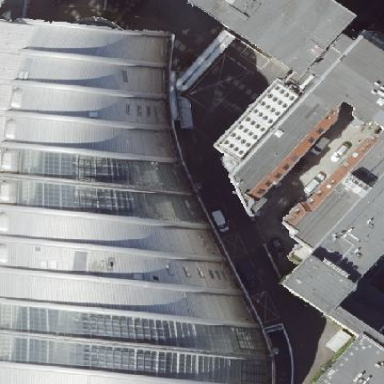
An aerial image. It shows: Building with round roof.